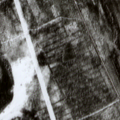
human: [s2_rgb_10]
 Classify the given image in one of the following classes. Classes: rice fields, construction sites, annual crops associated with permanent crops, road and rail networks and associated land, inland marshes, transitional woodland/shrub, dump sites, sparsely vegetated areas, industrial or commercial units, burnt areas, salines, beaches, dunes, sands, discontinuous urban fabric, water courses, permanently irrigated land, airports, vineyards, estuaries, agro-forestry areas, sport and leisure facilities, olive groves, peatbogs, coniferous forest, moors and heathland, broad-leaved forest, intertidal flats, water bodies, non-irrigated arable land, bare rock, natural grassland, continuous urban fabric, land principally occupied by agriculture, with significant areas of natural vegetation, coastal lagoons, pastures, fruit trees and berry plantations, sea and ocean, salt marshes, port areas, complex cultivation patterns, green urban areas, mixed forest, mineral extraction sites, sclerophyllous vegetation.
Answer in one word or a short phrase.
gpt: coniferous forest, mixed forest, transitional woodland/shrub